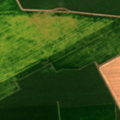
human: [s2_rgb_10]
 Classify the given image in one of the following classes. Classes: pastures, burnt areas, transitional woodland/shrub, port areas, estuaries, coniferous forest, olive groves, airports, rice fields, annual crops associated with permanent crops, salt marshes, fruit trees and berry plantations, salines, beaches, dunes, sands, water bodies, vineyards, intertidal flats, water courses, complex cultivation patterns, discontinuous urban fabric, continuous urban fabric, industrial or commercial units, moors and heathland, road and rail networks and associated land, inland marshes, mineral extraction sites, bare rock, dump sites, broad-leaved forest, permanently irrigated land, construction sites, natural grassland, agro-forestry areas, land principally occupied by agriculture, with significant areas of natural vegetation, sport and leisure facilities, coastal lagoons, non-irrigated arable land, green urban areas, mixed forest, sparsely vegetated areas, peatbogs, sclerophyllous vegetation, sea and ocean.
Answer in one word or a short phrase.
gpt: non-irrigated arable land